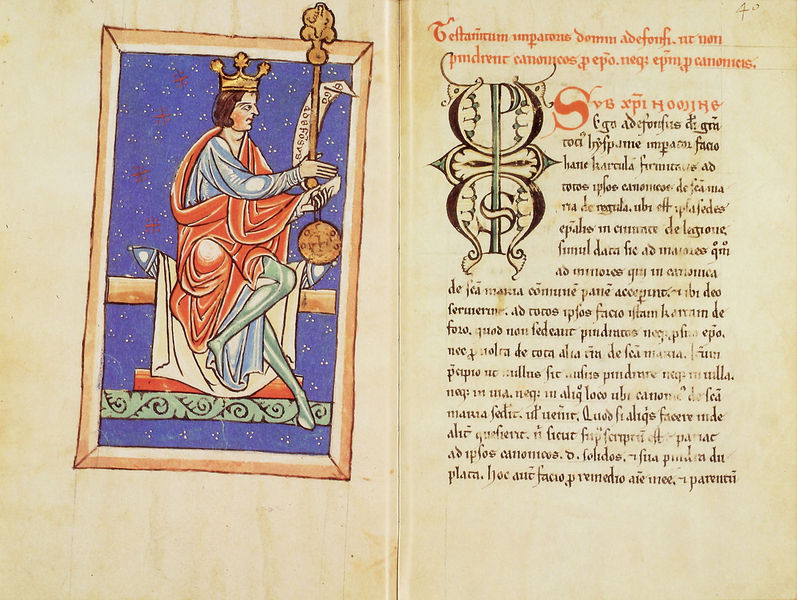
Titel: Testamentos de los Reyes de León (Libro de las Estampas)
Institution: León, Archiv der Kathedrale
Schlagwörter: blau, himmel, umhang, nase, schwarz, rot, hose, augen, rahmen, bild, gewand, gold, mantel, krone, apfel, schrift, papier, sitz, stab, blue, crown, könig, red, thron, sitting, picture, strumpf, buch, sterne, seite, text, buchstaben, herrscher, buchdruck, otto, seiten, man, mittelalter, krönung, karl, abbildung, insignien, zepter, letters, instrument, latein, medieval, all, ottonisch, book, buchmalerei, reichsapfel, evangeliar, bildfeld, karolingisch, s, p